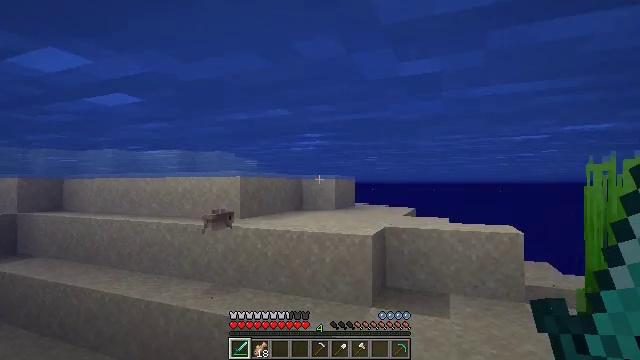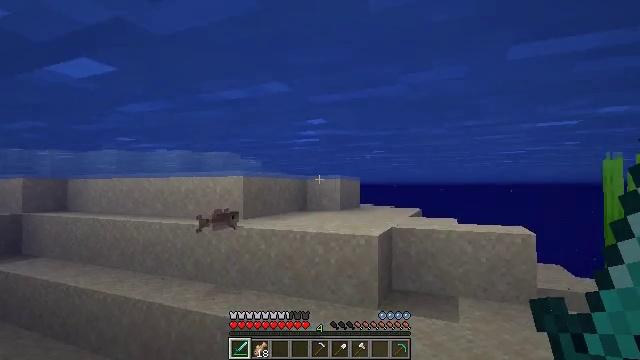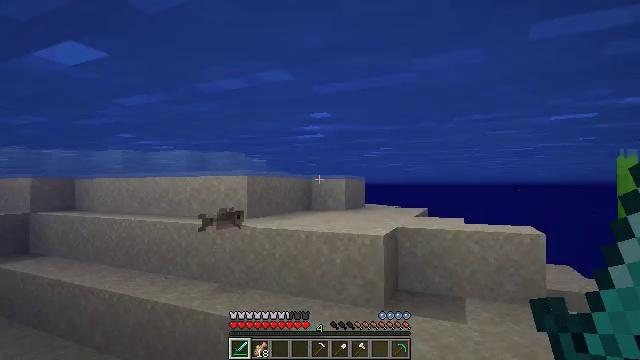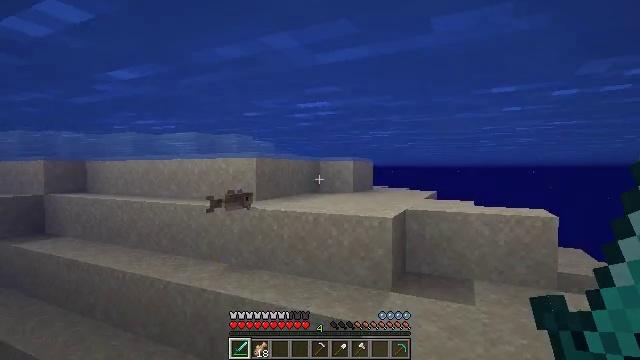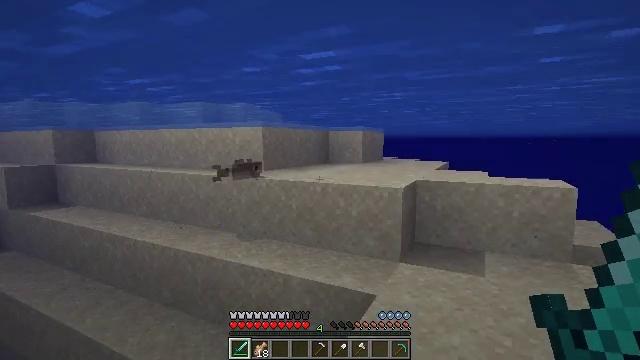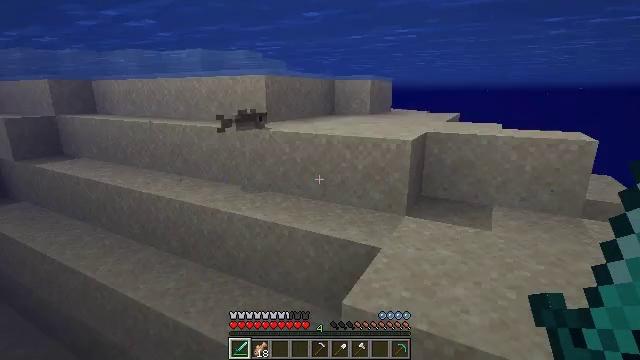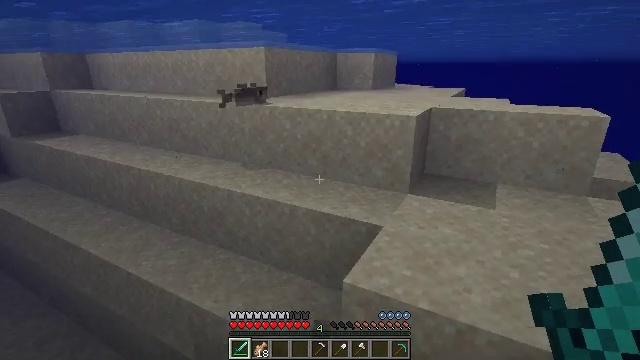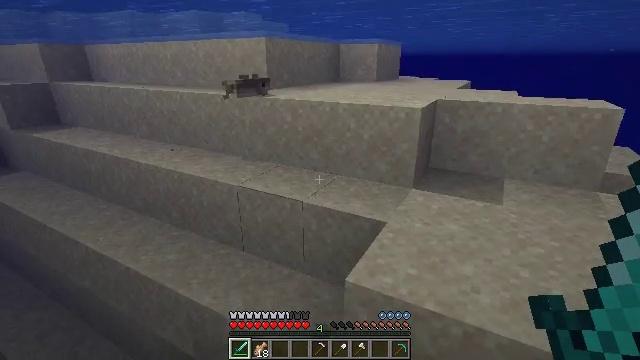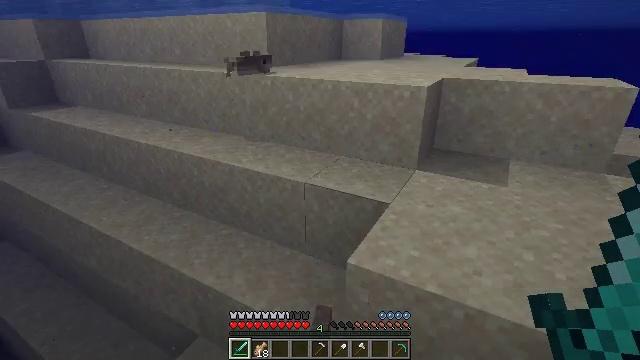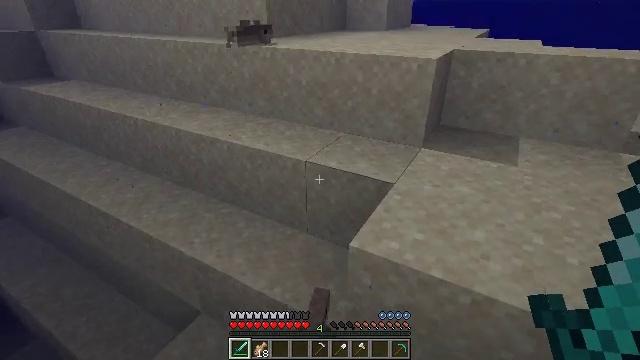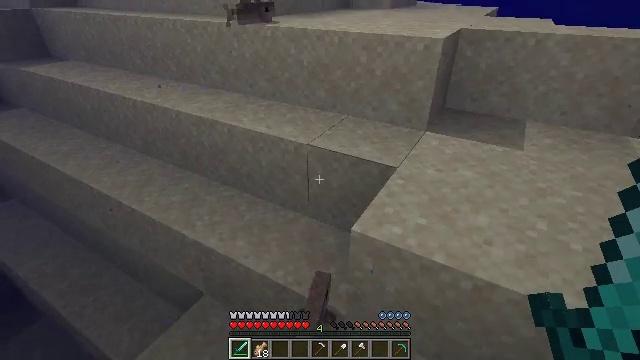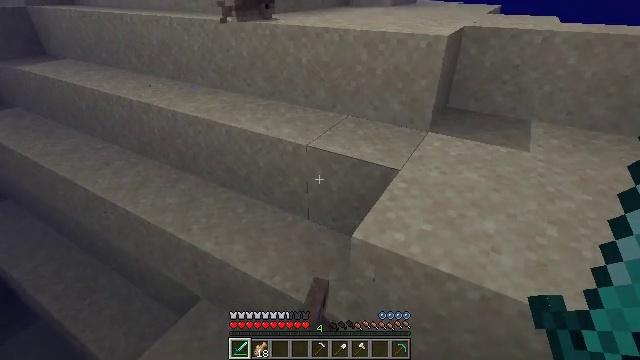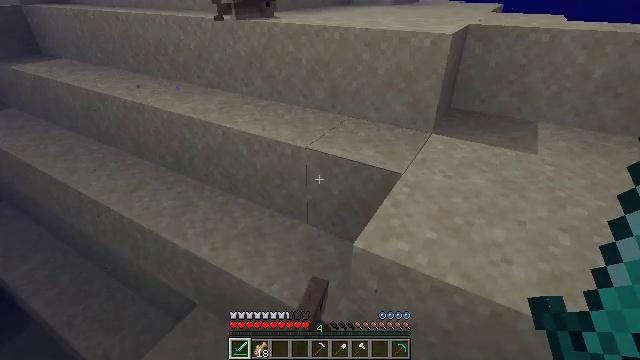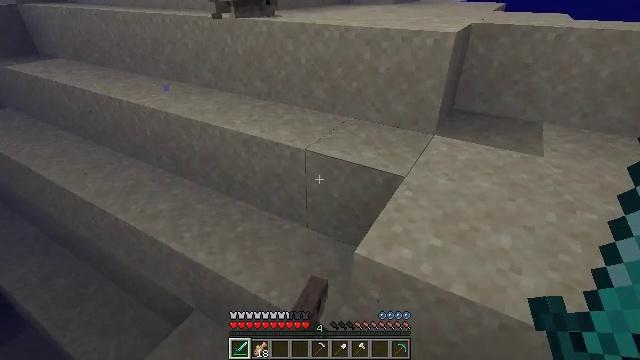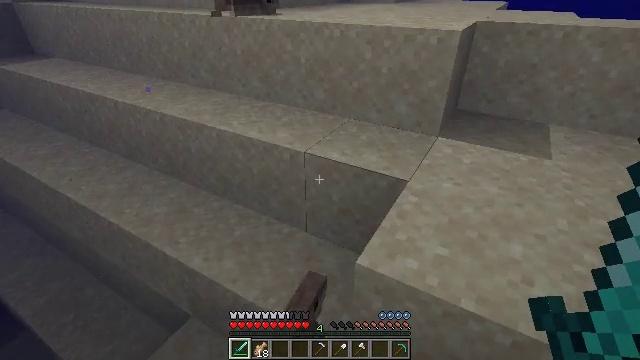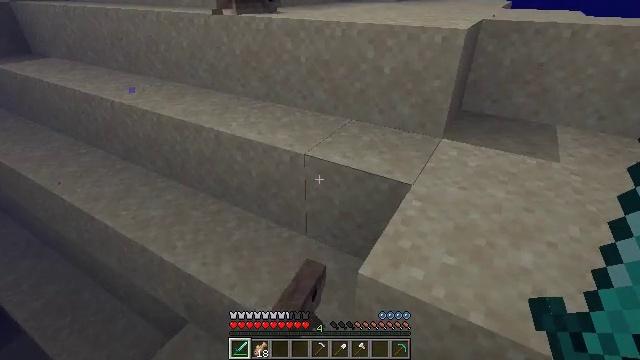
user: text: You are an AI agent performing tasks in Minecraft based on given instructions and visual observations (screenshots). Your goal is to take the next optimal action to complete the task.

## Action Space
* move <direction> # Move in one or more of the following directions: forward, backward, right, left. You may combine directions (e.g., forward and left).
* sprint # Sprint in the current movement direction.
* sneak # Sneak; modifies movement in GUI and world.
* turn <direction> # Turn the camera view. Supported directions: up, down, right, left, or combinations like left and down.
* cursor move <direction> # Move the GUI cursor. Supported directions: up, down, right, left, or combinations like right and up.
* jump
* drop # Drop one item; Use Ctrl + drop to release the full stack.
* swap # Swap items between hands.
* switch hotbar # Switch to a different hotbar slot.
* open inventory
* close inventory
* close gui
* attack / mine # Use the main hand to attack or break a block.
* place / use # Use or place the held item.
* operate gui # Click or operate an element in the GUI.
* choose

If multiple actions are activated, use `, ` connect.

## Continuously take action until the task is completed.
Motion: motion action
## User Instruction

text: Hunt a cod.
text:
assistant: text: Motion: move forward
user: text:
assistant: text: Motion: move forward
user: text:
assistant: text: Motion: move forward, turn left and down
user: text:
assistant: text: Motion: move forward, turn left and down
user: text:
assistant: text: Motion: move forward, turn left and down
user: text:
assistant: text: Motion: move forward, turn down
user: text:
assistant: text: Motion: move forward, turn down
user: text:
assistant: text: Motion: move forward, turn down
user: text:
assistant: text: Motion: move forward, turn down
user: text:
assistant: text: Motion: move forward, turn down
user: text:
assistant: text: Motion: move forward
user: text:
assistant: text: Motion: move forward
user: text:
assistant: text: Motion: move forward
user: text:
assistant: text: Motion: move forward
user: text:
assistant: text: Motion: move forward
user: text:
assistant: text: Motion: move forward
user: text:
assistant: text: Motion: move forward, turn left and down
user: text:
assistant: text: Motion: move forward, turn left and down
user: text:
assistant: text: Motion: move forward, turn left and down
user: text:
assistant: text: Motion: move forward, attack / mine
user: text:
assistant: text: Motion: move forward, attack / mine
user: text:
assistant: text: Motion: move forward, turn up, attack / mine
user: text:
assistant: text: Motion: move forward, turn left and up
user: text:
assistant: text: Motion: move forward, turn up
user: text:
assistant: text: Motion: move forward, turn right and up
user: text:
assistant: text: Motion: move forward, turn right and up
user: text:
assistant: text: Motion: move forward, turn right and up
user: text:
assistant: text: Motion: move forward, turn up
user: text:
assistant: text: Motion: move forward
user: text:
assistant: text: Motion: move forward